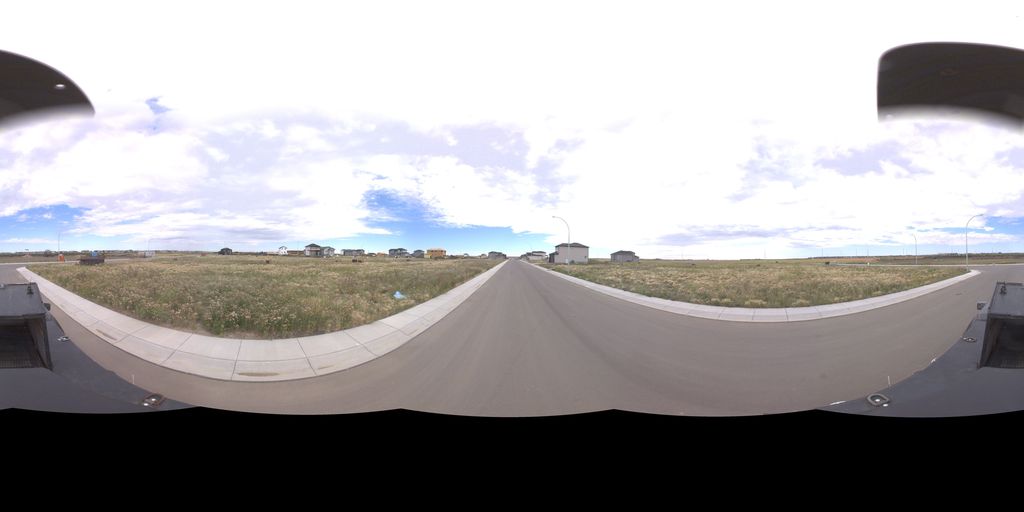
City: saskatoon